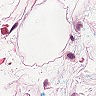
Metastatic tissue present: no